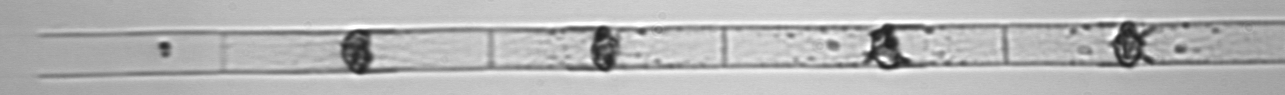
Label: Dactyliosolen_blavyanus